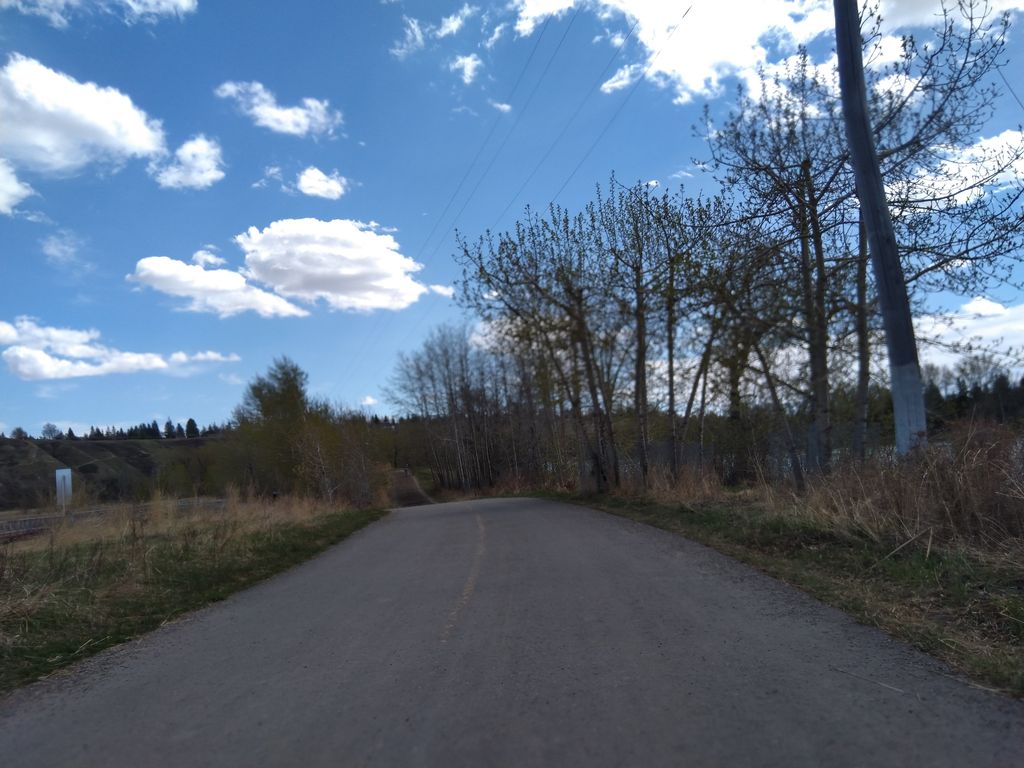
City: calgary